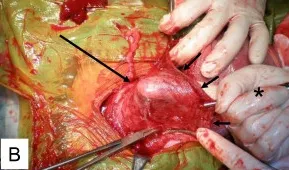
Operative findings during a Cesarean section. B: After delivering the fetus and removing the placenta, the thin wall was gently pushed from inside the uterus with a finger. The finger tip (large arrow) is clearly visible through the thin wall. The asterisk indicates the surgeon's right hand. Small arrows indicate the uterine incision site.
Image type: medical_photograph (other_medical_photograph)